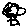
Label: tree